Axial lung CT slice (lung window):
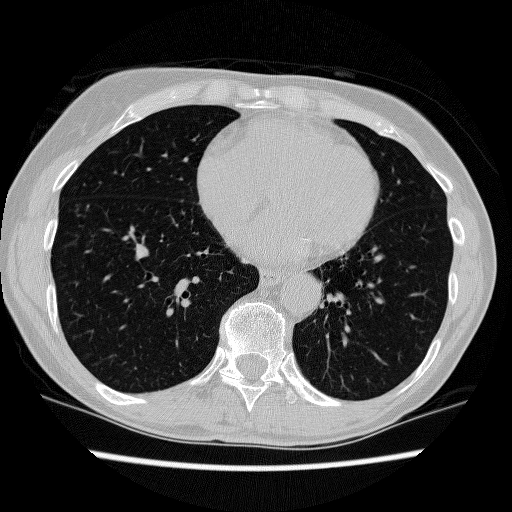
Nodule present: no